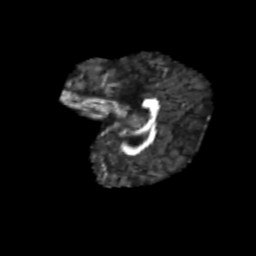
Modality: FA
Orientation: sagittal
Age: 6
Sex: male
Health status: healthy